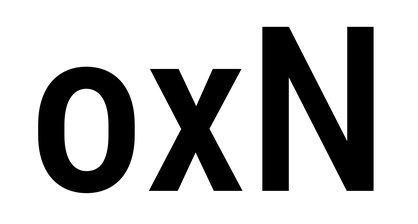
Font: Roboto_Condensed_Medium